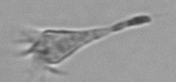
Label: Paratontonia_gracillima